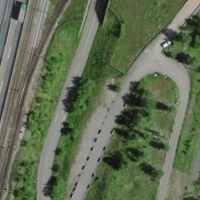
EUNIS habitat code: 57
Species observed at this site:
Scrophularia canina